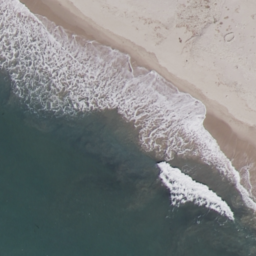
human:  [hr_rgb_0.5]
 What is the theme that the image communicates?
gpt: beach